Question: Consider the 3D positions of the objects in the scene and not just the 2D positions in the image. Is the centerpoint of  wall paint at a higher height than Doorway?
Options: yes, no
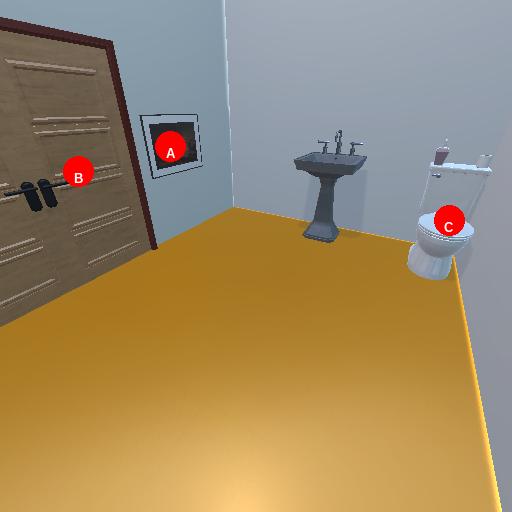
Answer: yes